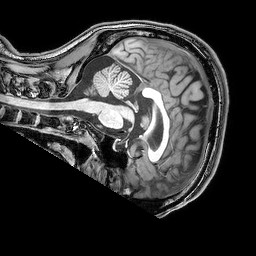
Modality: T1w
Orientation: sagittal
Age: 21
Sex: male